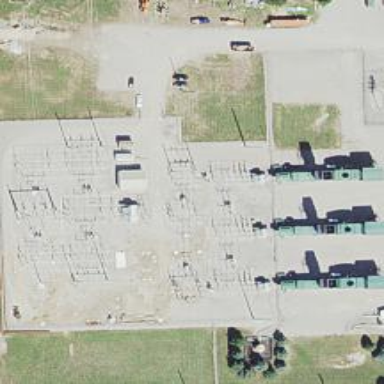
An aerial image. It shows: Switch used for power control.